Question: I'm new in angular so i have a many questions
For Ionic v1 I installed angular-moment-picker
'bower install moment-picker --save',
there is a directory 'bower_components' with 'angular-moment-picker',
I added ''moment-picker'' in 'angular.module('starter', ['ionic','starter.controllers', 'starter.services', 'ionic-material', 'ui.router', 'moment-picker'])'
RESULT:

What am I doing wrong? Why I have a errors?
Thank you all
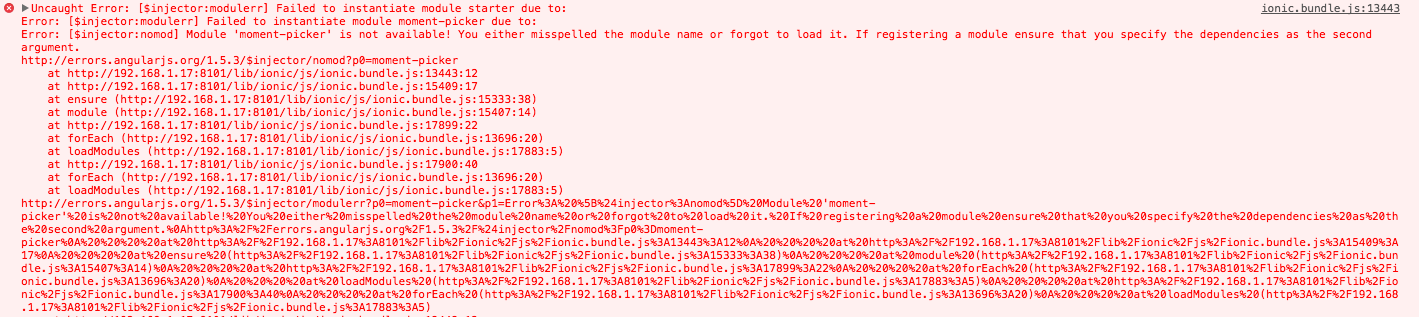
Answer: I solved the problem.
Set up .bowerrc '{ "directory": "www/lib" }', installed 'bower install moment-picker --save' and added 'lib/angular-moment-picker/dist/angular-moment-picker.js' in index.html